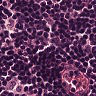
Metastatic tissue present: no